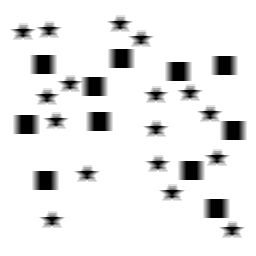
Squares: 11
Triangles: 0
Stars: 17
Total shapes: 28